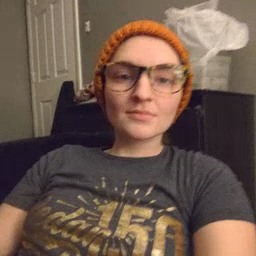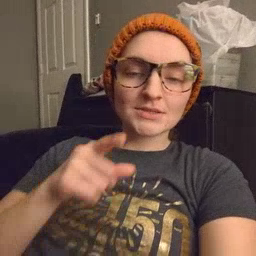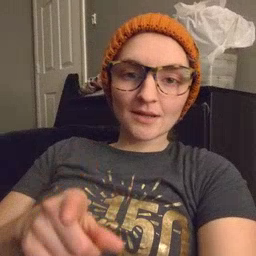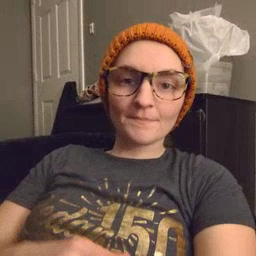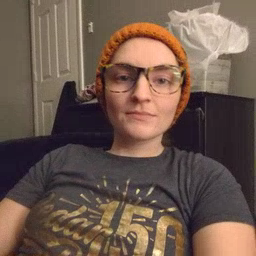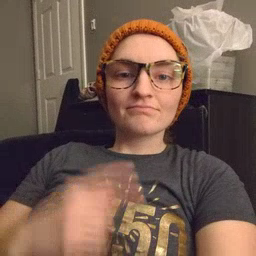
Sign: there